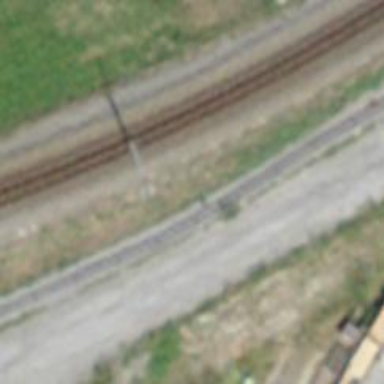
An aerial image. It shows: Catenary mast for power lines.